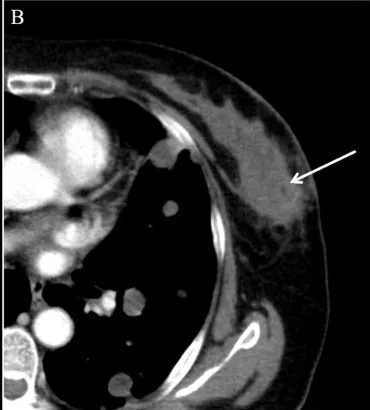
Mammography and contrast-enhanced CT (CE-CT) findings of malignant glomus tumor in the breast. (B) CE-CT revealed a poorly defined soft tissue mass (arrow).
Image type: radiology (ct)